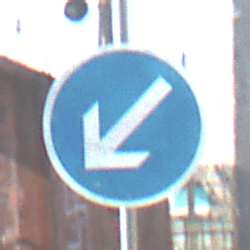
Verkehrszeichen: VorgeschriebeneVorbeifahrtLinks
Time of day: MorningAfternoon
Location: Outdoor (Suburban)
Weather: Clear
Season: NotSpecified
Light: Natural